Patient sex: F
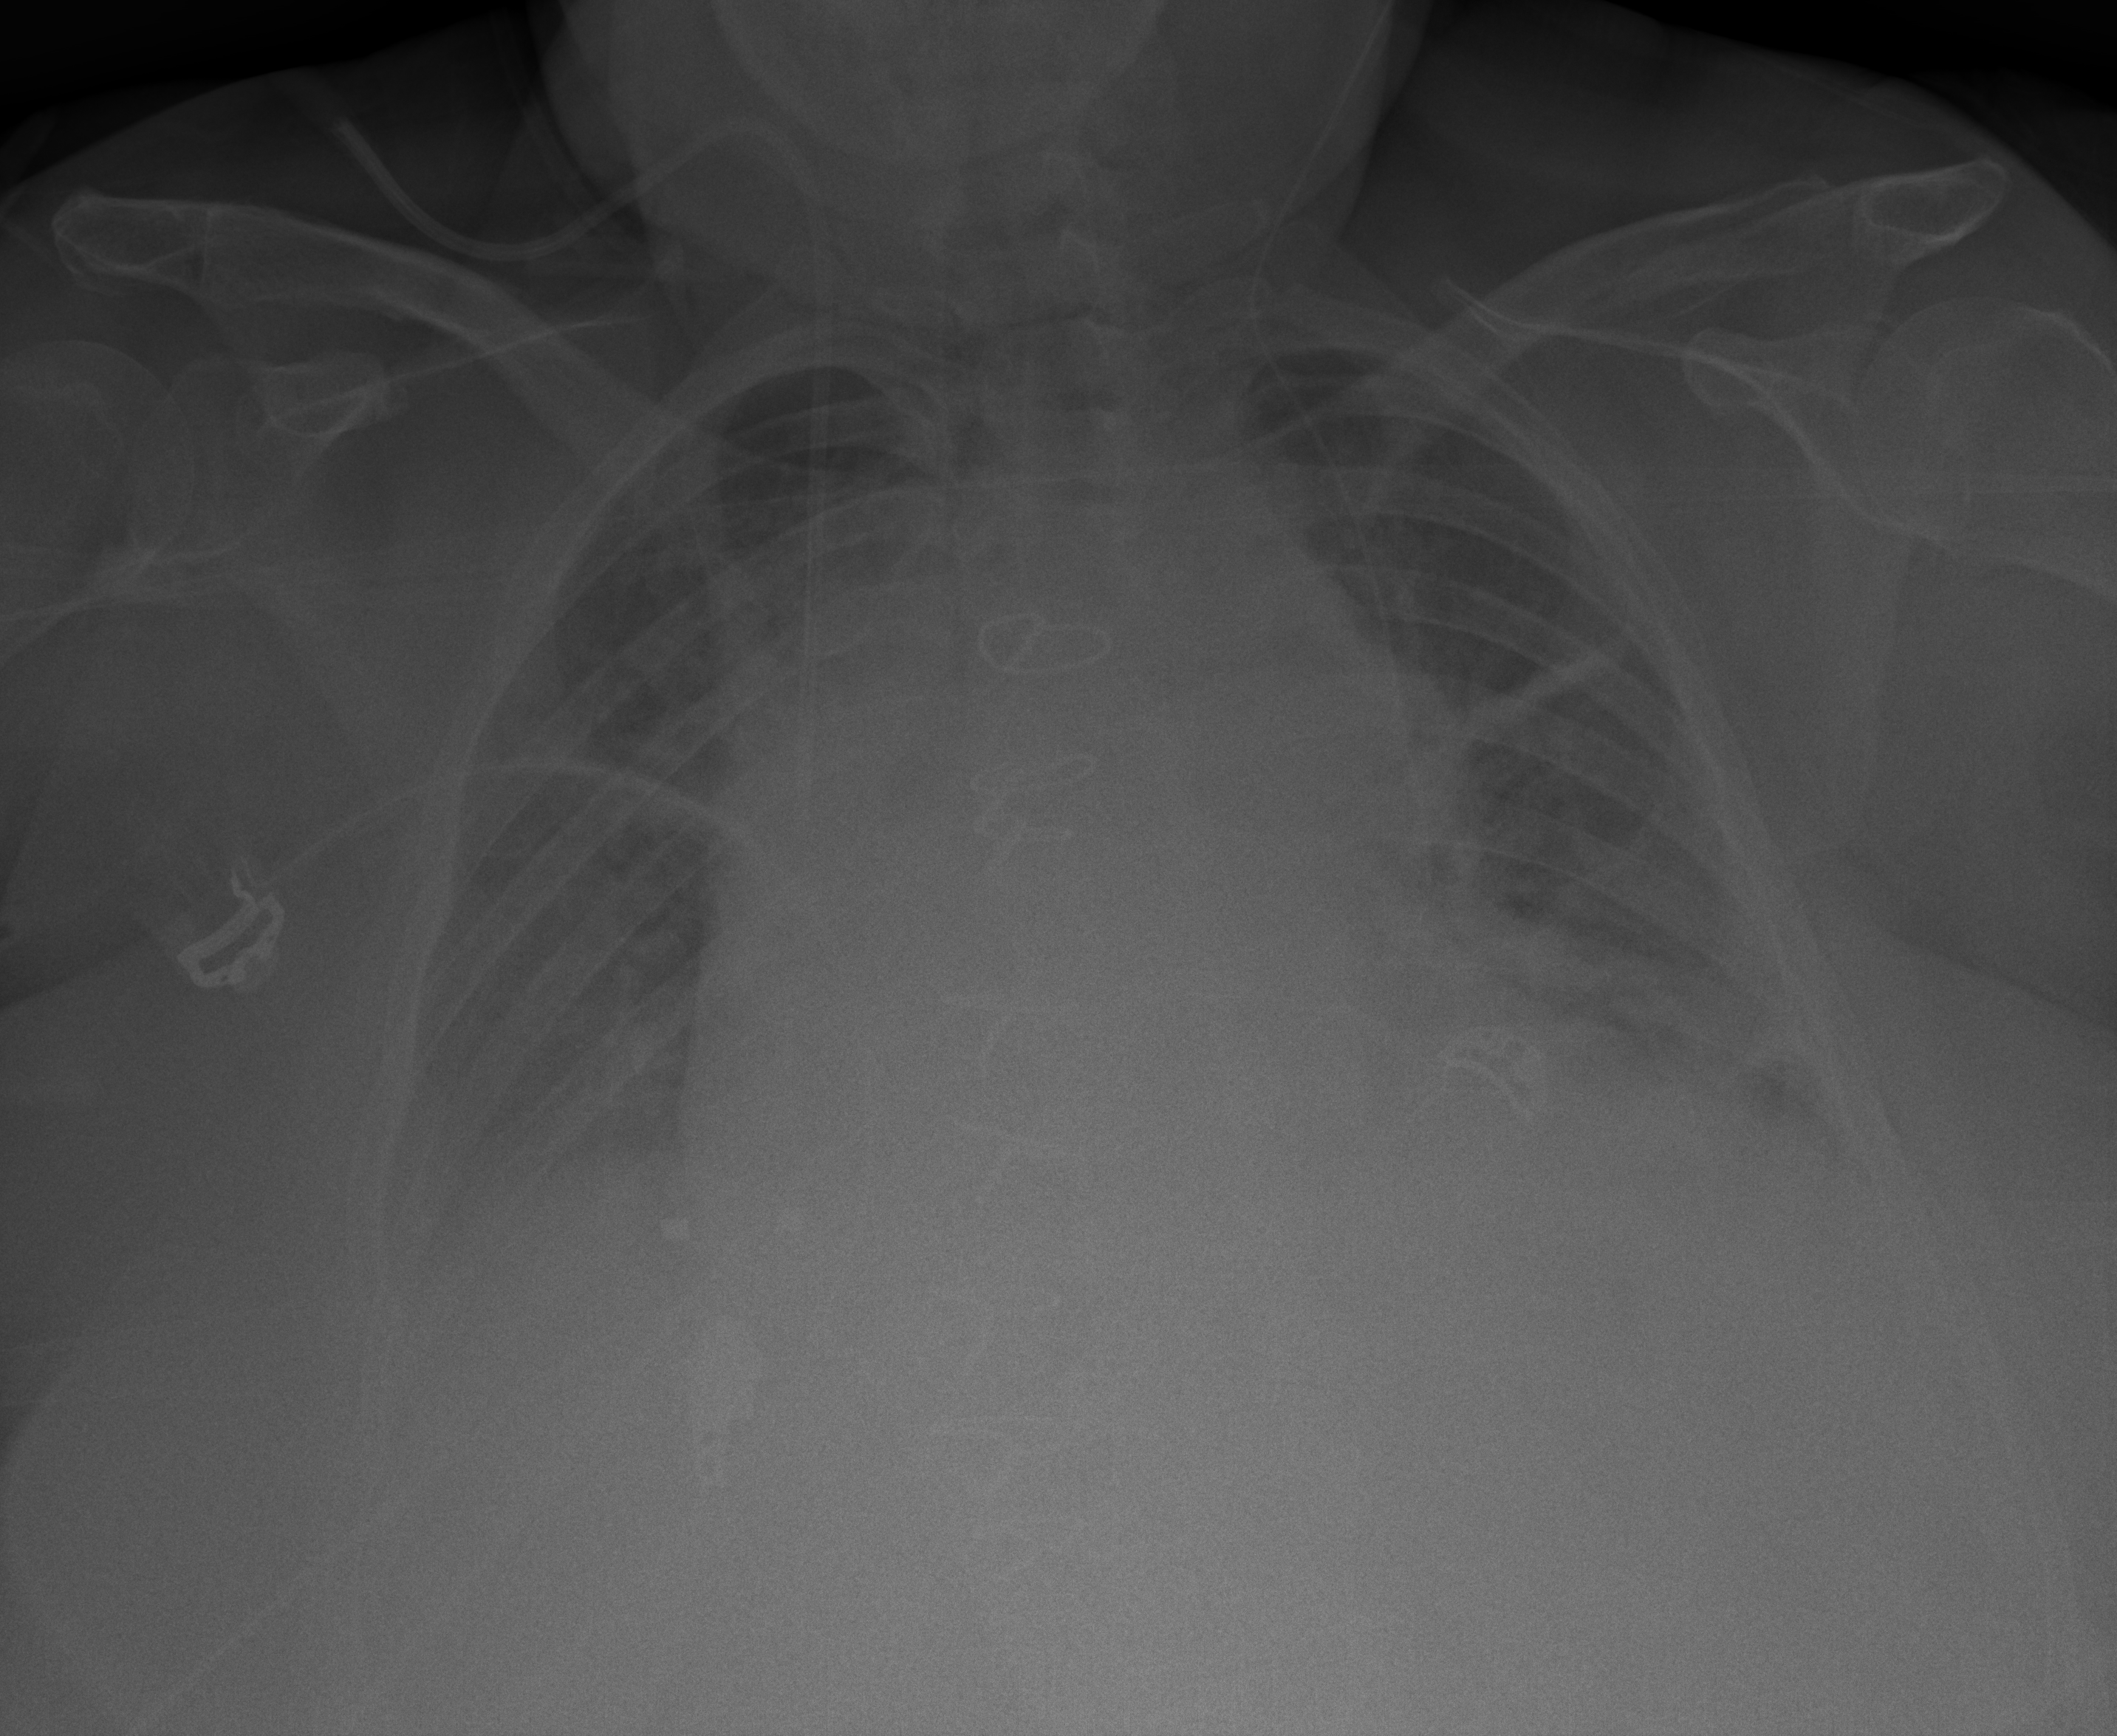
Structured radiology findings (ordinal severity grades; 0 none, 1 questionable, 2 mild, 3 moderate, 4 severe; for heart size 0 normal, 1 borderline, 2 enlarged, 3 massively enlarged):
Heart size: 2
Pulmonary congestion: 2
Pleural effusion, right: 2
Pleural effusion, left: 2
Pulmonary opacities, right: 1
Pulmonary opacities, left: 1
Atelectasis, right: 2
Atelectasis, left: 2